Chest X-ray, AP view. Patient: 42 years old, sex M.
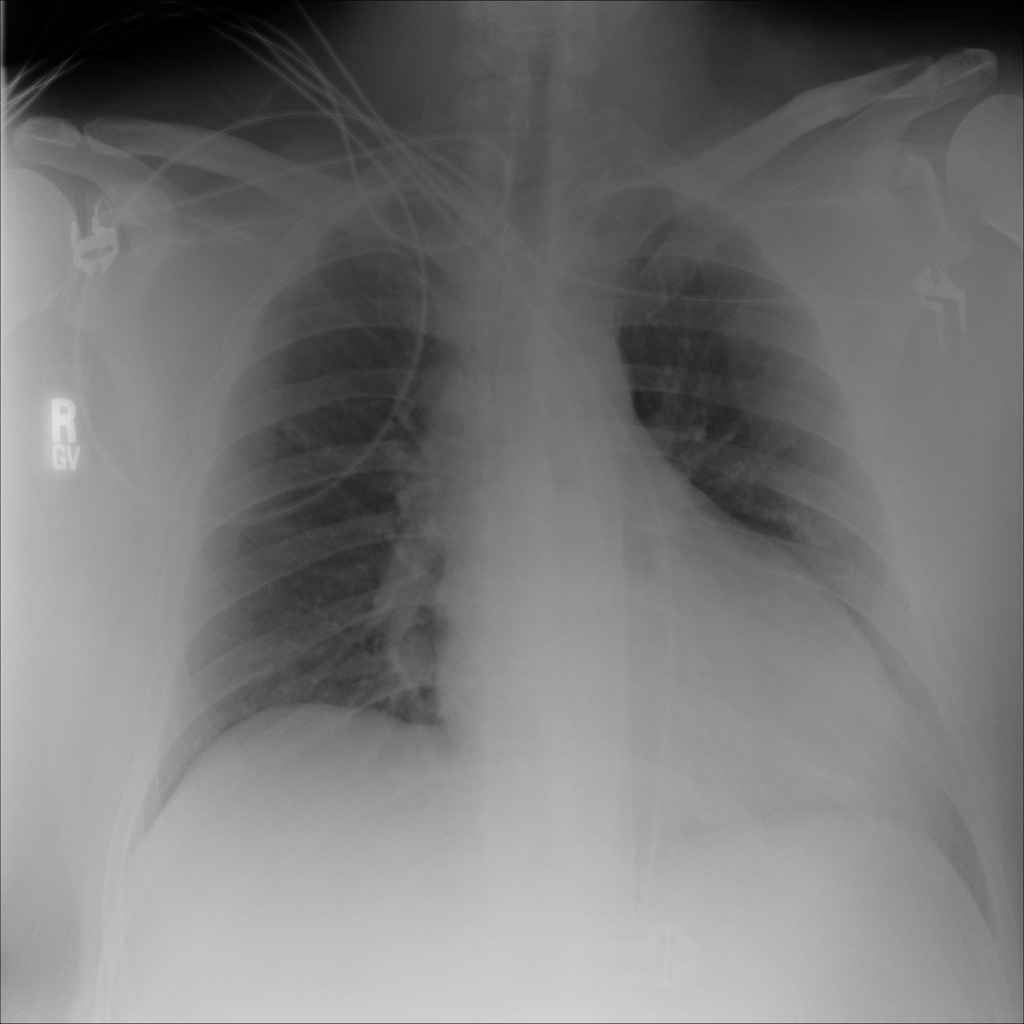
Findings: No Finding